Field crop: maize
Growth stage: 2
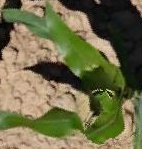
Species: maize